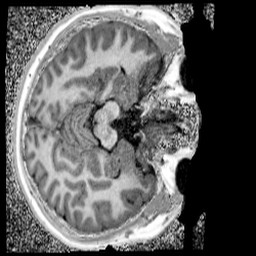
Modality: UNIT1_denoised
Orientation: axial
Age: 11
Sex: male
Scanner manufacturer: siemens
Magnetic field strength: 3 T
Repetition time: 4 s
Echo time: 0.00299 s